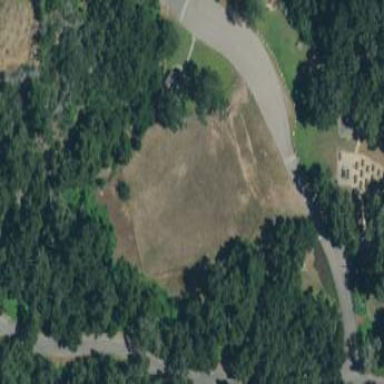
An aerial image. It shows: Dog park surrounded by chain link fence. The area is covered with grass.